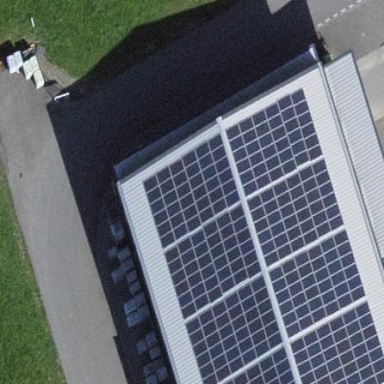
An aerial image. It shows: Solar photovoltaic panel generator.